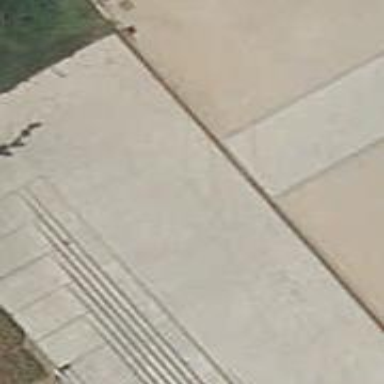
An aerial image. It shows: Set of steps made of paving stones.